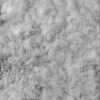
Label: not_dusty